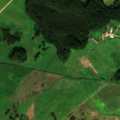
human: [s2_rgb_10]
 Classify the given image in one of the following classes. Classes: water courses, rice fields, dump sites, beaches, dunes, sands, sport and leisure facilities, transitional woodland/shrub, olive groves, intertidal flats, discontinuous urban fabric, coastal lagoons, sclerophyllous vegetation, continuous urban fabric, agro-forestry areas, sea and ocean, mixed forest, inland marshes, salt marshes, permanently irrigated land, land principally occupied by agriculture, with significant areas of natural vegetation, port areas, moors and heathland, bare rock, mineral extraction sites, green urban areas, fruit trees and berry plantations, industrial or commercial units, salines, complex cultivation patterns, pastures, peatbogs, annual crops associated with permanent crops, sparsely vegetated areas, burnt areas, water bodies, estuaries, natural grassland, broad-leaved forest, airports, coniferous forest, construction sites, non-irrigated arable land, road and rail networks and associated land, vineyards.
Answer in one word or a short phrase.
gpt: discontinuous urban fabric, non-irrigated arable land, pastures, complex cultivation patterns, land principally occupied by agriculture, with significant areas of natural vegetation, mixed forest